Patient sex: F
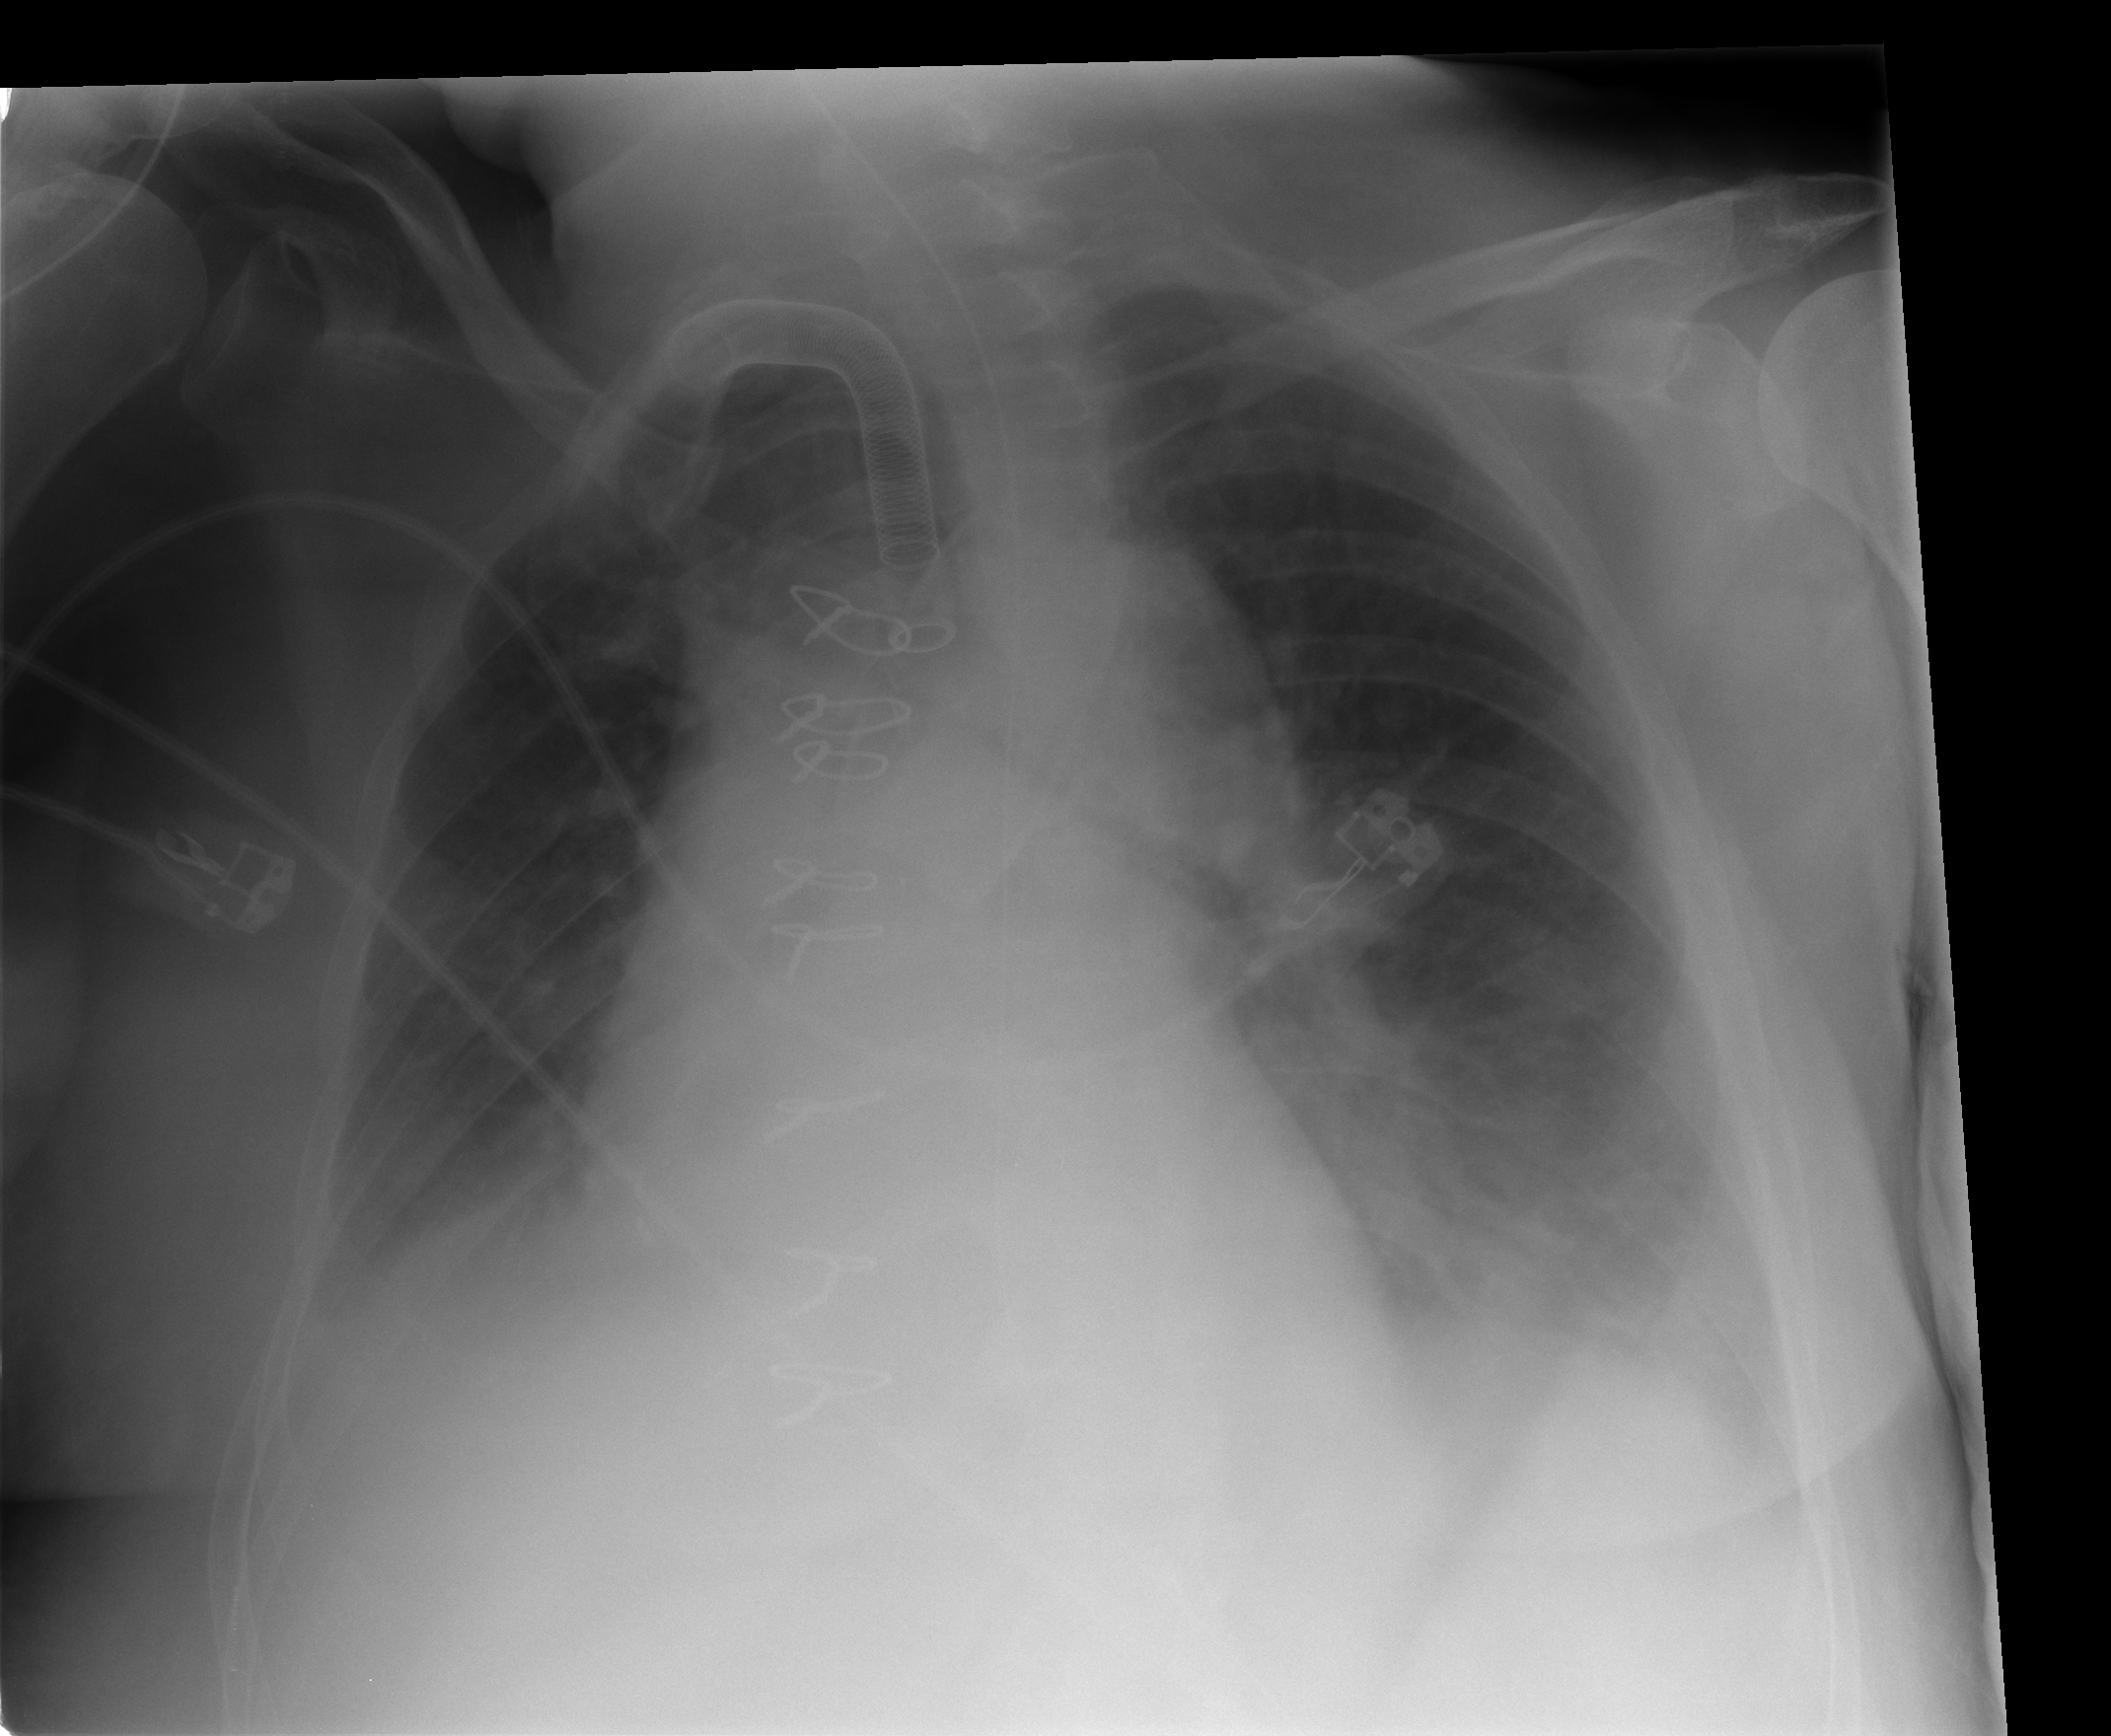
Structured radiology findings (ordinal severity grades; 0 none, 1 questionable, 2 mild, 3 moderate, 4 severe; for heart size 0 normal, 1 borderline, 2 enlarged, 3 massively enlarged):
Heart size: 1
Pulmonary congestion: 2
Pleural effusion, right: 2
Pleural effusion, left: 2
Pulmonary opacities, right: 0
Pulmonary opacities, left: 0
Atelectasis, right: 2
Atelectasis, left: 2